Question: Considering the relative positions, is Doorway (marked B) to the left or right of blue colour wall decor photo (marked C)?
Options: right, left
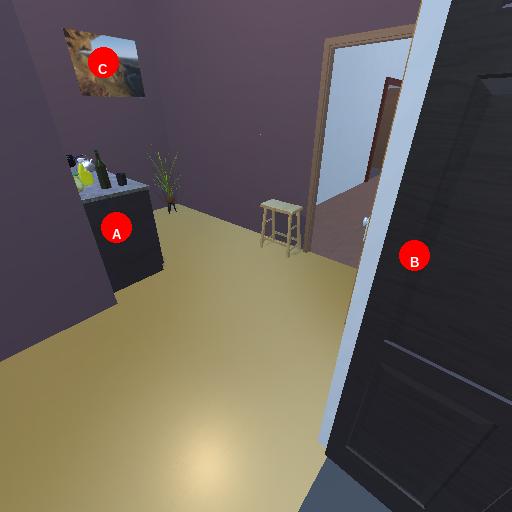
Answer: right